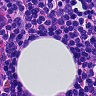
Metastatic tissue present: no